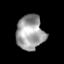
Tissue: skin
Cell type: Epithelial cells
Senescence score: 0.1639
Nuclear area (px): 930
Mean DAPI intensity: 158.447